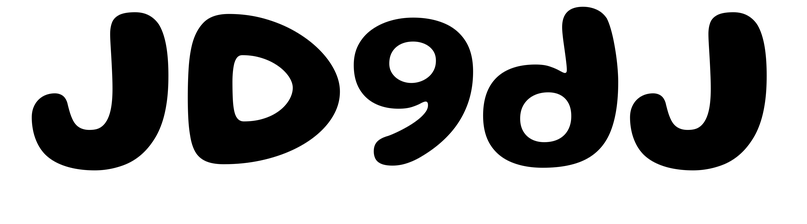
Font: Gluten_SemiBold